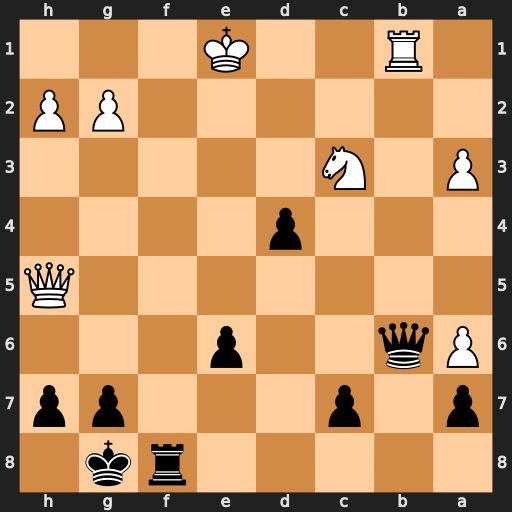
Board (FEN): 5rk1/p1p3pp/Pq2p3/7Q/3p4/P1N5/6PP/1R2K3
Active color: b
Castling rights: -
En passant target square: -
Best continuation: Qc6 Ne2 d3